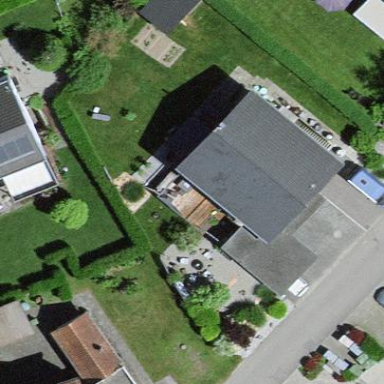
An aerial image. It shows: Residential building.